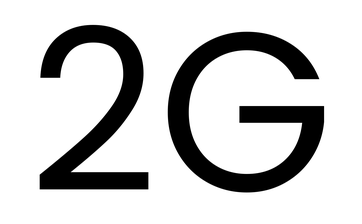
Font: Poppins-Regular